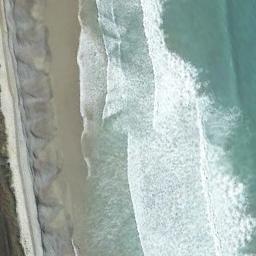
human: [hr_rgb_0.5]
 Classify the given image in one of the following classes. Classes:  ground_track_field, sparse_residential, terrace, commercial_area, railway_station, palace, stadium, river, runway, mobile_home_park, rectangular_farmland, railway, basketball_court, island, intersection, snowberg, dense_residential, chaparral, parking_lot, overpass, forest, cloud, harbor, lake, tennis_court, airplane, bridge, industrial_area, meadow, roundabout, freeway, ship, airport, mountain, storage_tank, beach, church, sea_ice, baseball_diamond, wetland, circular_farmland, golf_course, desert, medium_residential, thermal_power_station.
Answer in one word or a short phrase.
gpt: beach